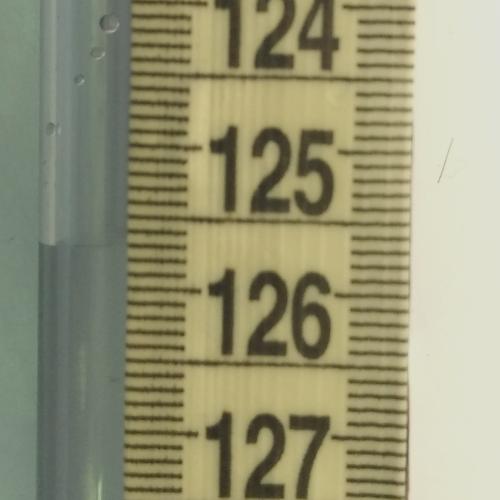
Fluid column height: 125.7 cm